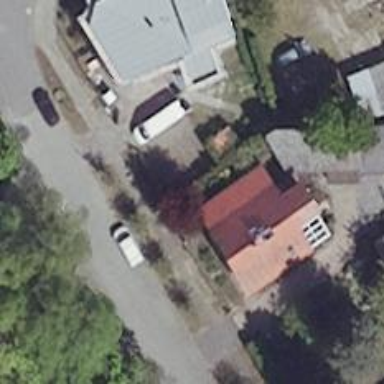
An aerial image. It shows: Residential building.